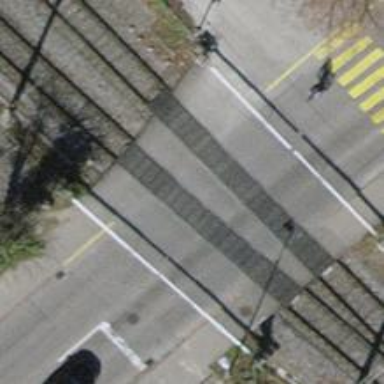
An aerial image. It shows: Level crossing with double half barrier.